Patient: sex F, age 63
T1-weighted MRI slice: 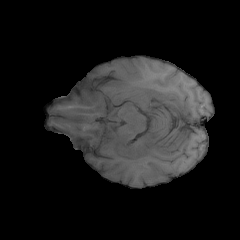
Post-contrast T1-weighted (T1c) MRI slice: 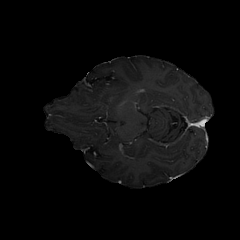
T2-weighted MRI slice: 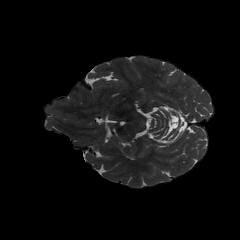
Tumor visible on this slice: no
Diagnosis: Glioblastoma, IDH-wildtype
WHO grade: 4